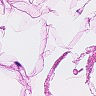
Metastatic tissue present: no